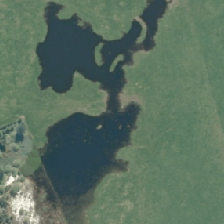
Land cover: lake_pond